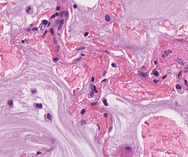
Tumor epithelial tissue: no
Tumor-associated stroma tissue: no
Normal tissue: yes